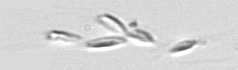
Label: Dinobryon